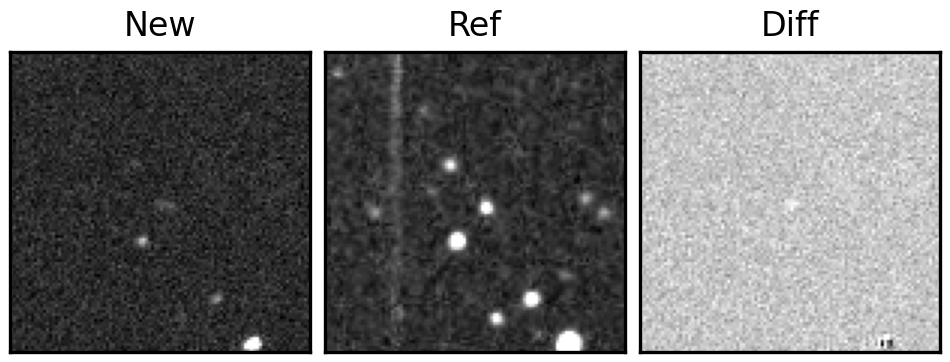
Label: real